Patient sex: F
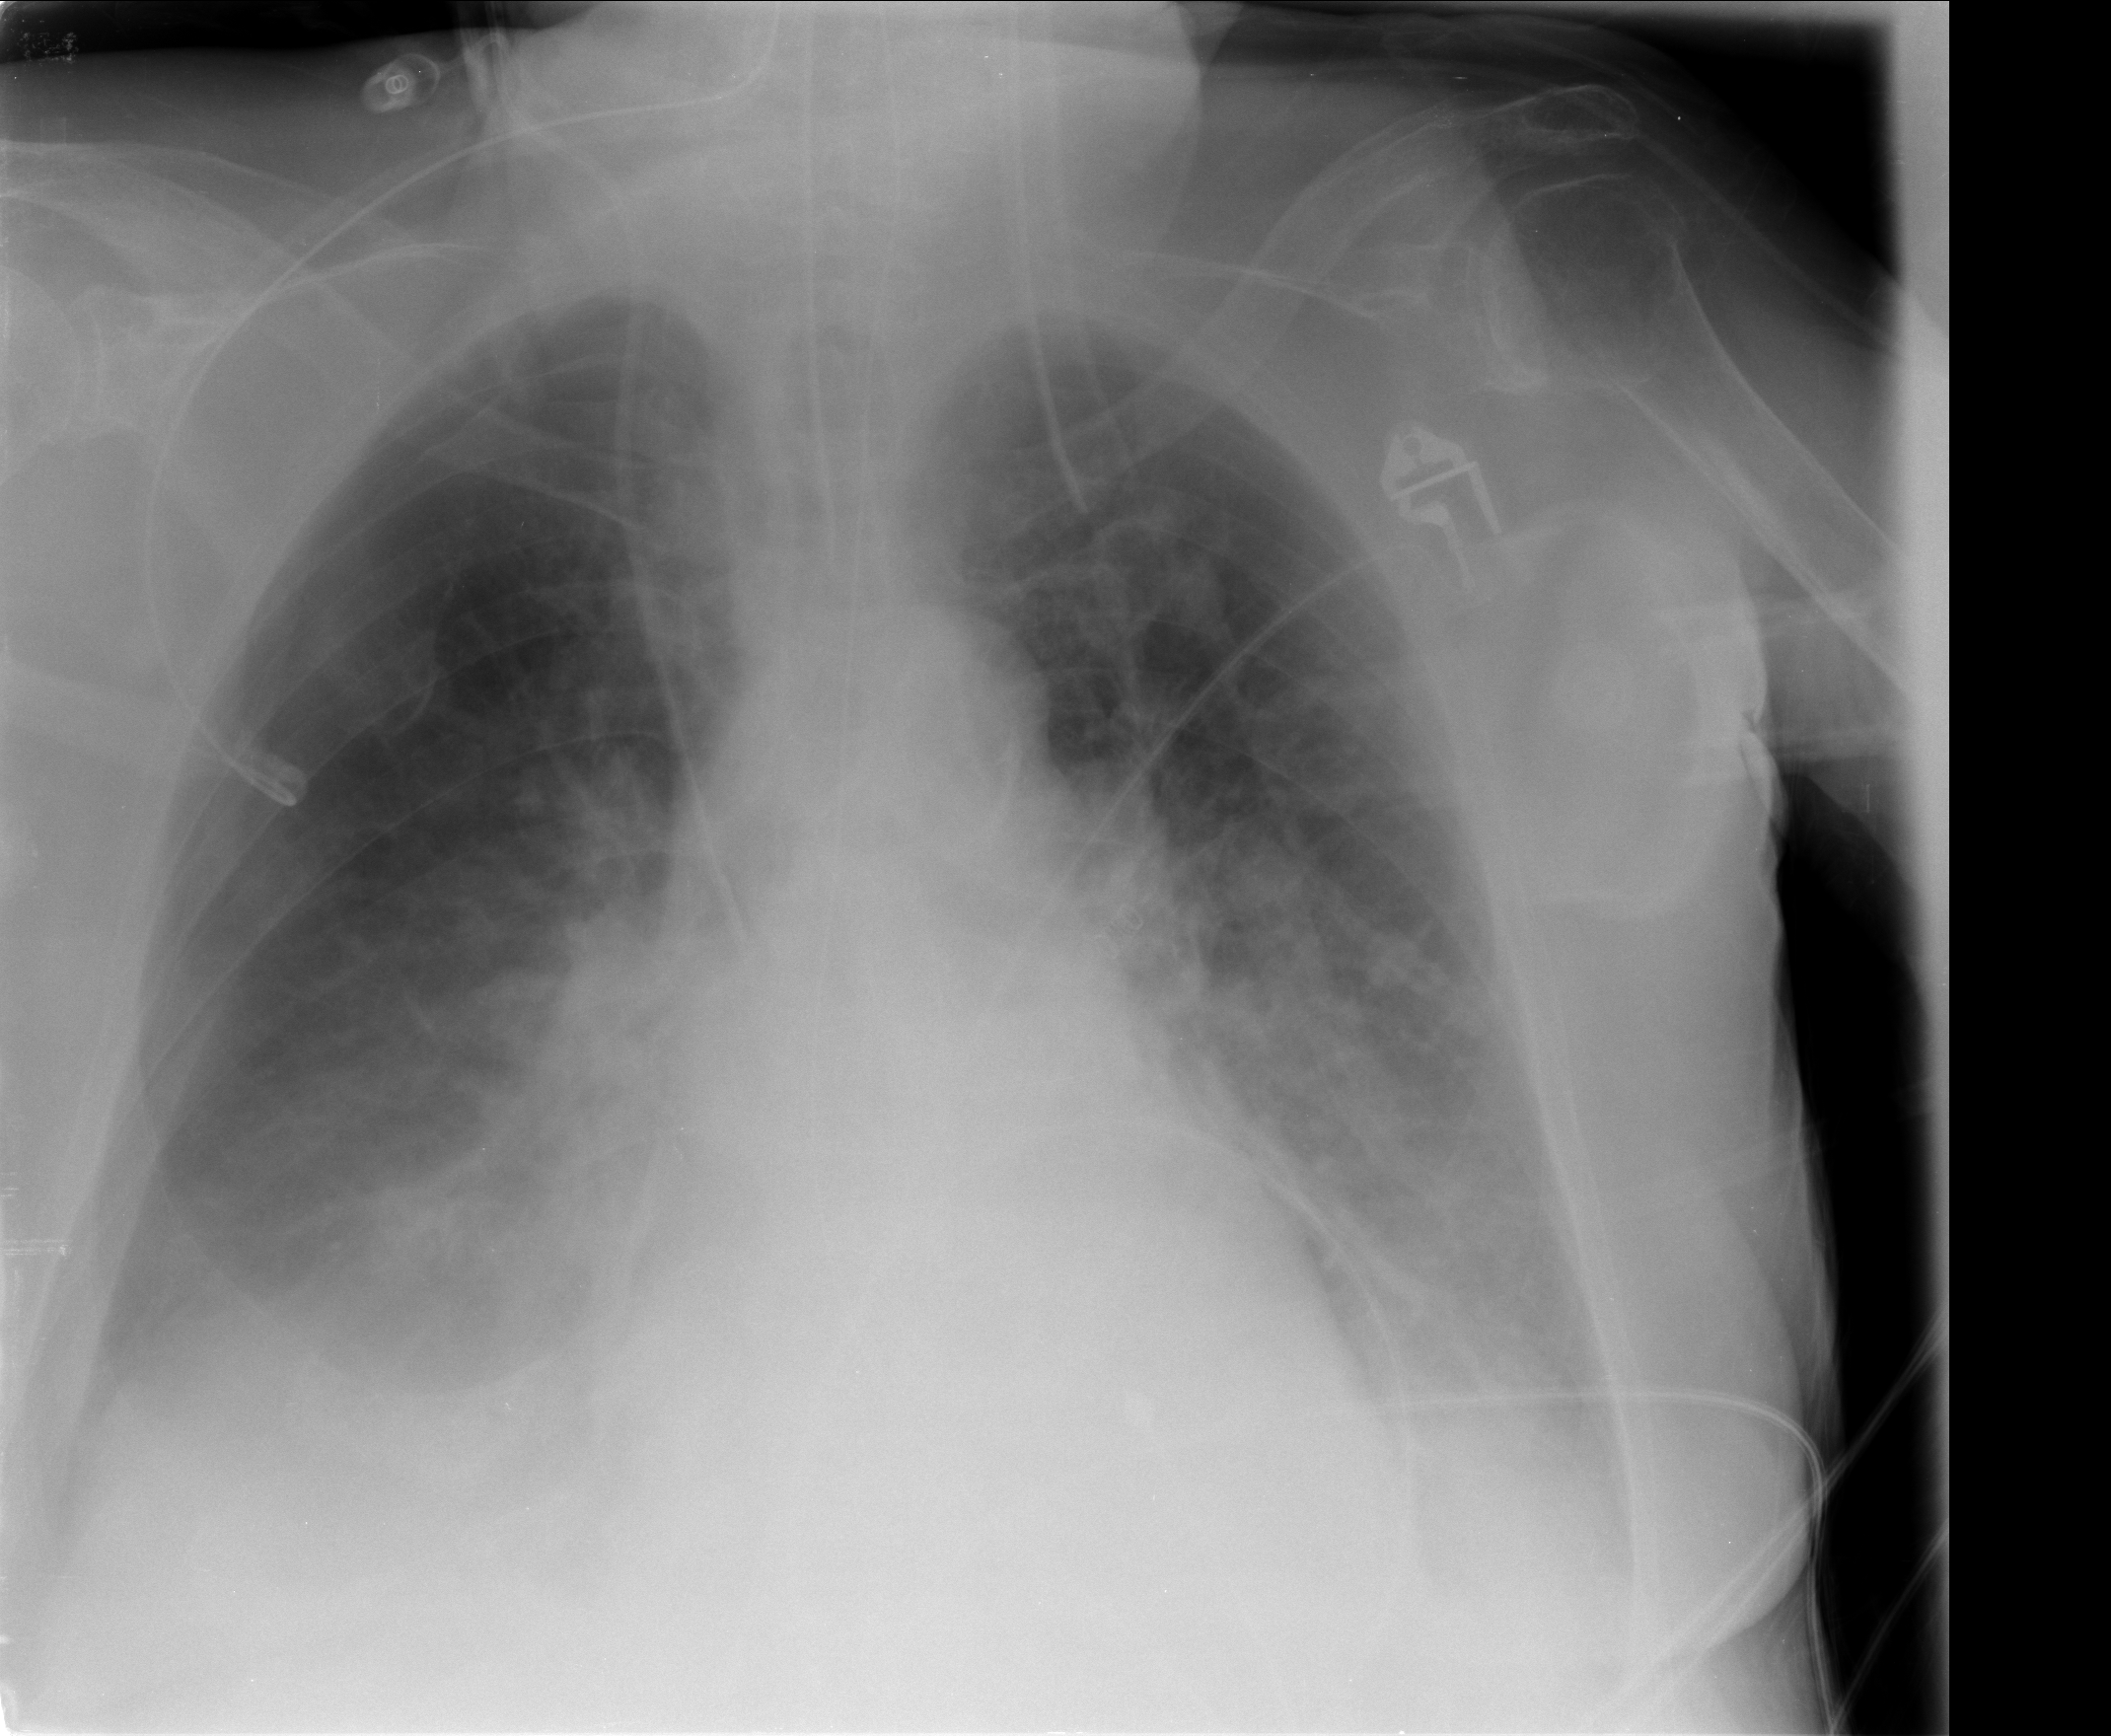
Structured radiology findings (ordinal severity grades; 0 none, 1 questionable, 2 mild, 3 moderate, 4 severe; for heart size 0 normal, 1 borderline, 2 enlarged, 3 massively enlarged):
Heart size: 0
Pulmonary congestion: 0
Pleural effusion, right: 2
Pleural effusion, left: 2
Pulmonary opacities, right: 0
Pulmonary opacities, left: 0
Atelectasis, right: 0
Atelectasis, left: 0